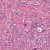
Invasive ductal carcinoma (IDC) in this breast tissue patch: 1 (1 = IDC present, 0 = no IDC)